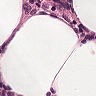
Metastatic tissue present: no